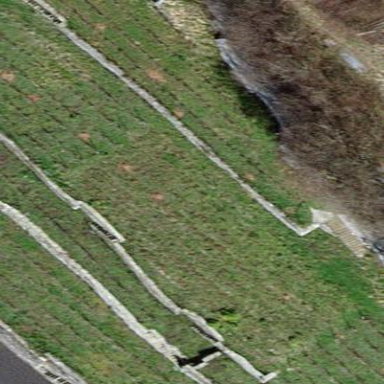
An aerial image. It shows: Vineyard with grape crops.